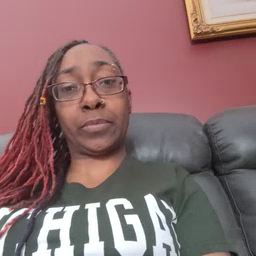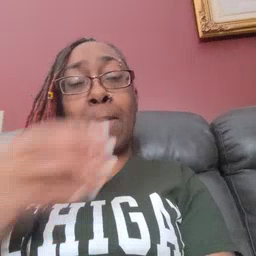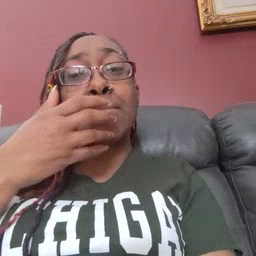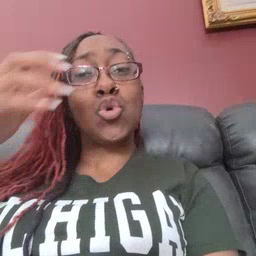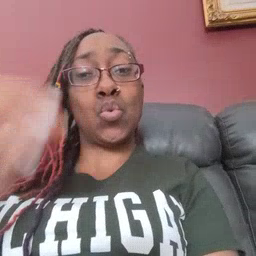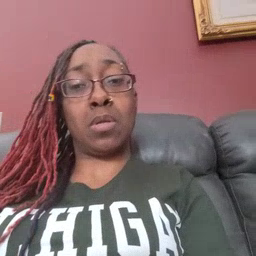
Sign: balloon